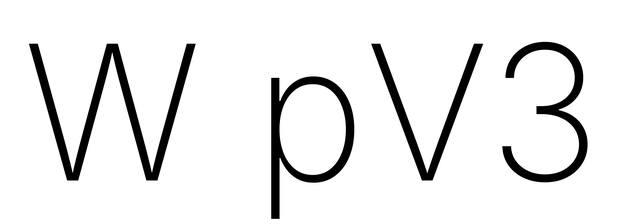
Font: Inter_ExtraLight